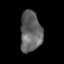
Tissue: lung
Cell type: Others
Senescence score: 0.1923
Nuclear area (px): 850
Mean DAPI intensity: 99.362